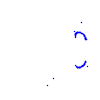
Particle: proton